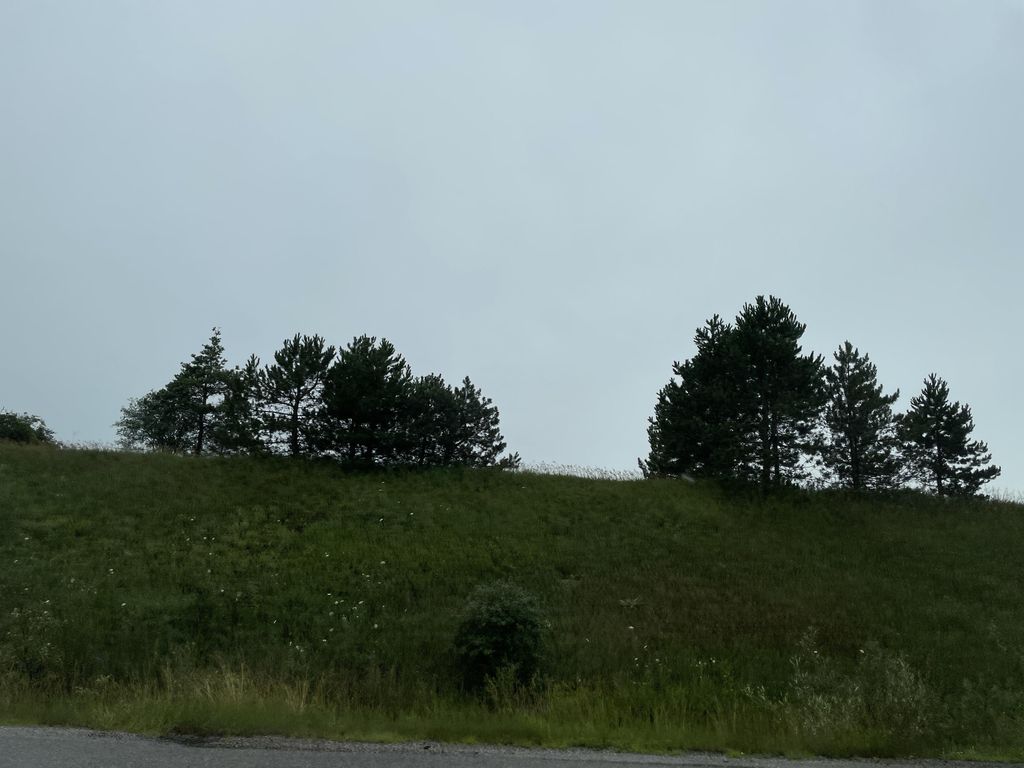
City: kitchener-waterloo